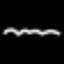
Label: squiggle